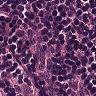
Metastatic tissue present: no